Question: I'm trying to use MATLAB <URL> for such an equation:
'''
f(x,y)=\int_{0}^{1}(exp(-int_{0}^{y}f(x)dx))dy
'''

But it does not work. Is there any suitable MATLAB function for these type of double integrations?
Thanks a lot,
mg
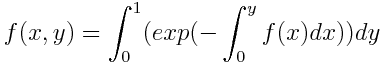
Answer: You have a nested integral rather than a double integral so 'dblquad' will not work. How about
'''
q = quad(@(y)arrayfun(@(w)exp(-quad(f,0,w)),y),0,1)
'''